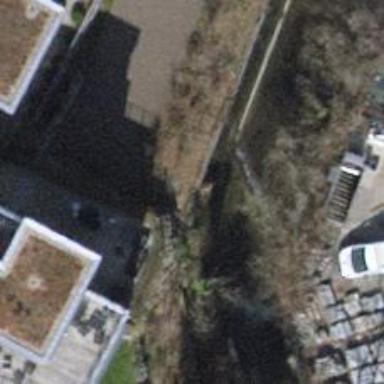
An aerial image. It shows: Retaining wall.